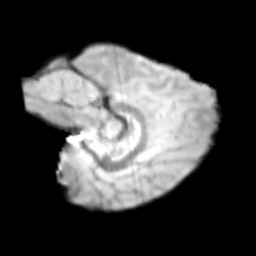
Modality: T2w
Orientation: sagittal
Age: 10
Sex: female
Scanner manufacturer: siemens
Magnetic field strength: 3 T
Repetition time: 3.8 s
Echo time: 0.07 s